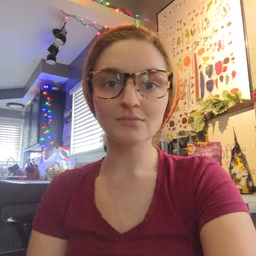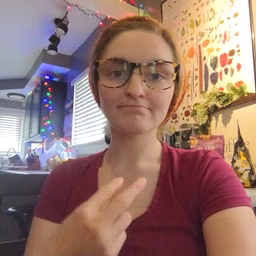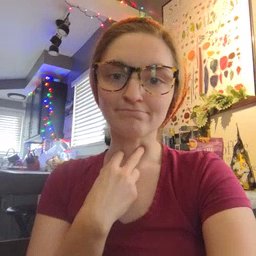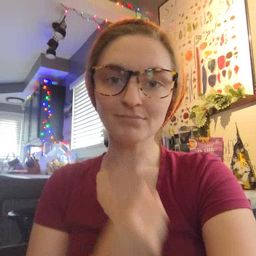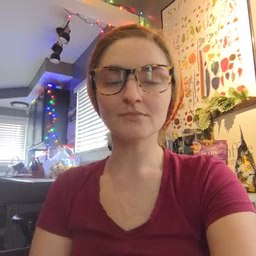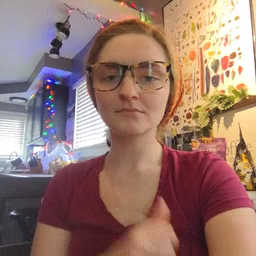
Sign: stuck